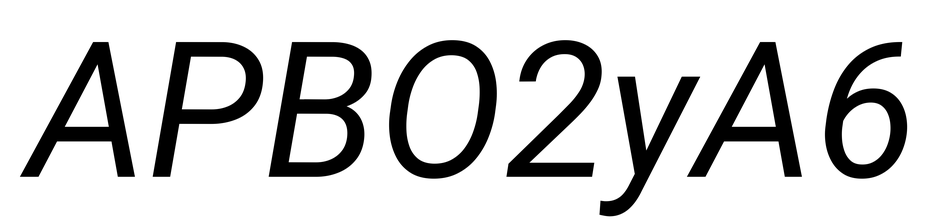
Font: Roboto-Italic_Italic